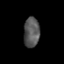
Tissue: prostate
Cell type: Fibroblasts
Senescence score: 0.7219
Nuclear area (px): 466
Mean DAPI intensity: 86.494